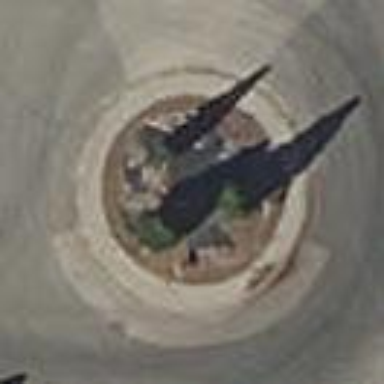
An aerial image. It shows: Residential road with asphalt surface leading to roundabout.